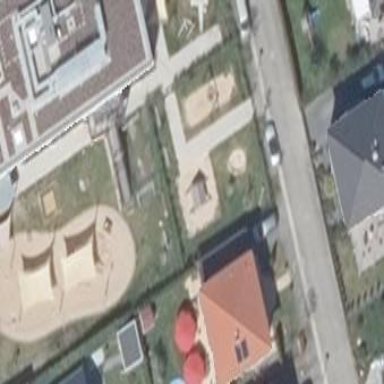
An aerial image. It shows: Playground area for leisure activities on the land.